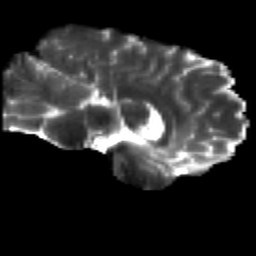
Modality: T2w
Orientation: sagittal
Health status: healthy
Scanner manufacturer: siemens
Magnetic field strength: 3 T
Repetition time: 12 s
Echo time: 0.092 s